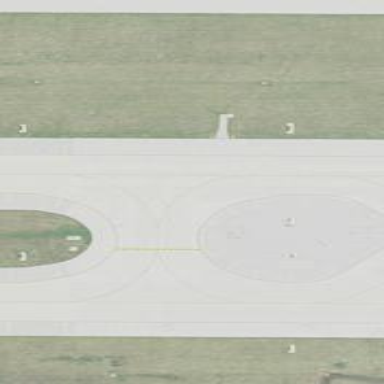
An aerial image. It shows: Image of taxiway at airport.